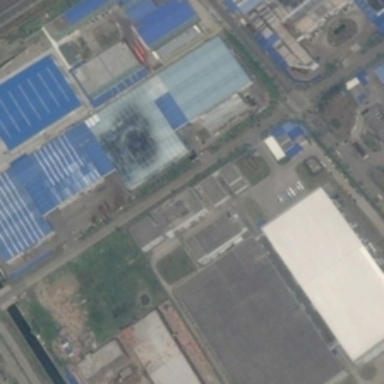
A factory that doesn't know what to do .